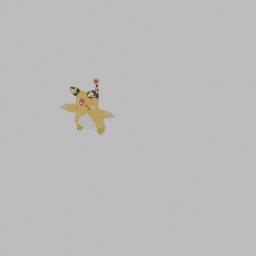
Label: animals